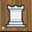
Piece: wR